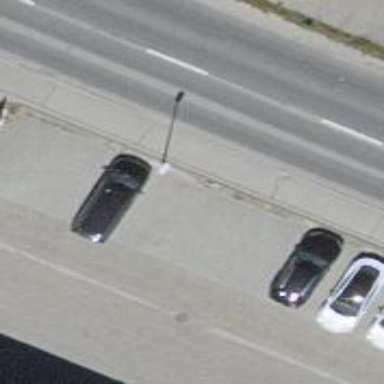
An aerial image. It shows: Street-side parking area.